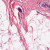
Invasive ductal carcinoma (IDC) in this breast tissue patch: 0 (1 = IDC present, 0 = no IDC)